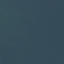
Land use / land cover class: SeaLake